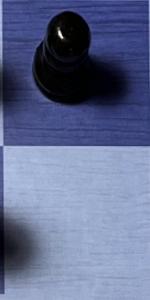
Label: Empty